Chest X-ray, PA view. Patient: 53 years old, sex F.
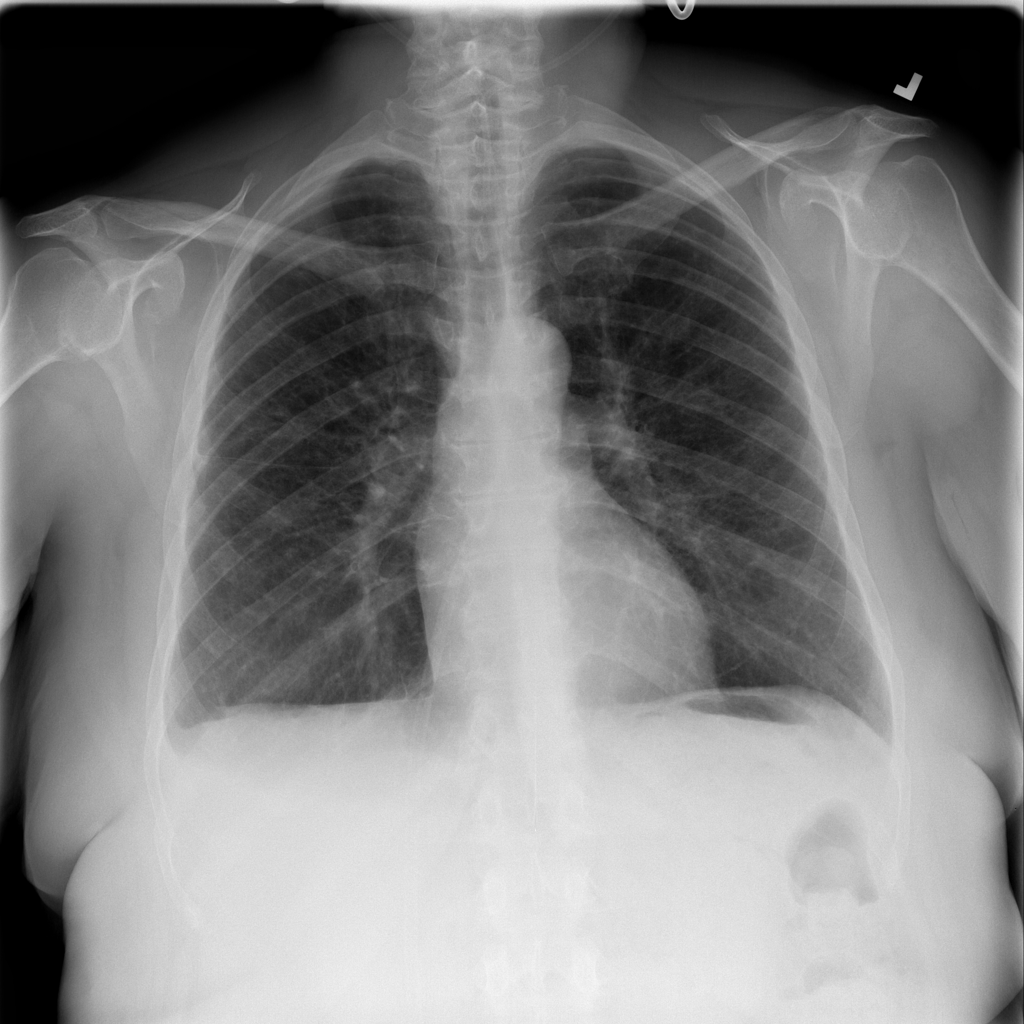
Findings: Pneumothorax